What's the difference between 2 images?
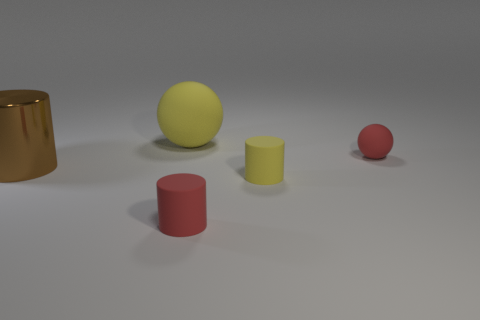
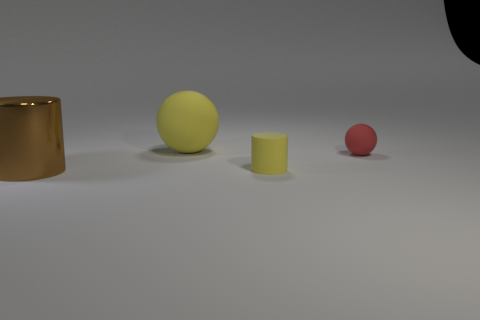
the red matte cylinder has disappeared
the red rubber cylinder is missing
the red cylinder is missing
the tiny red rubber cylinder left of the large sphere has disappeared
the small red rubber cylinder on the left side of the yellow sphere is no longer there
the small red matte cylinder that is left of the yellow sphere is no longer there
the small red matte cylinder to the left of the big yellow matte object has disappeared